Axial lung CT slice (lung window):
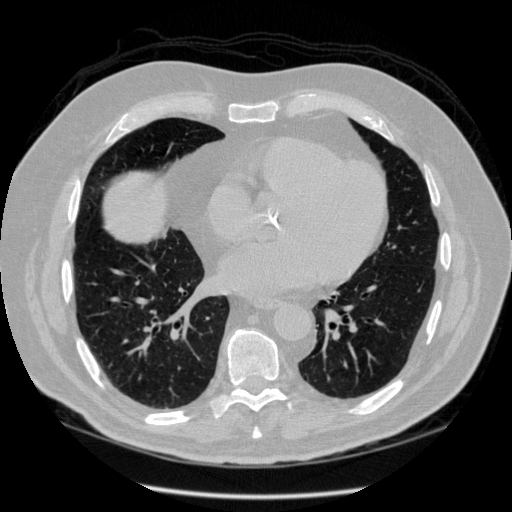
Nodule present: no